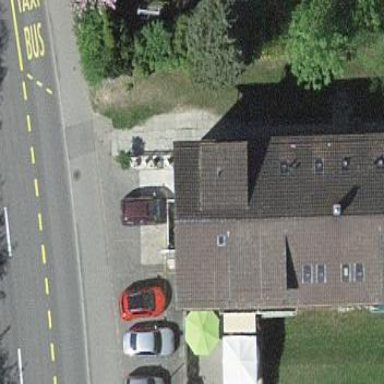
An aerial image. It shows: Residential building.